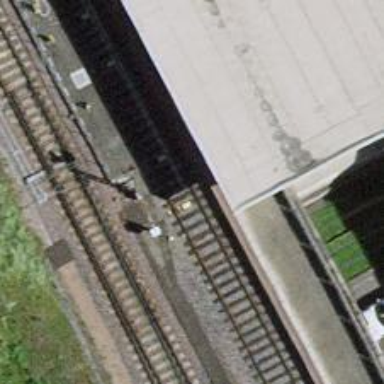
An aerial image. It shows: Railway signal.